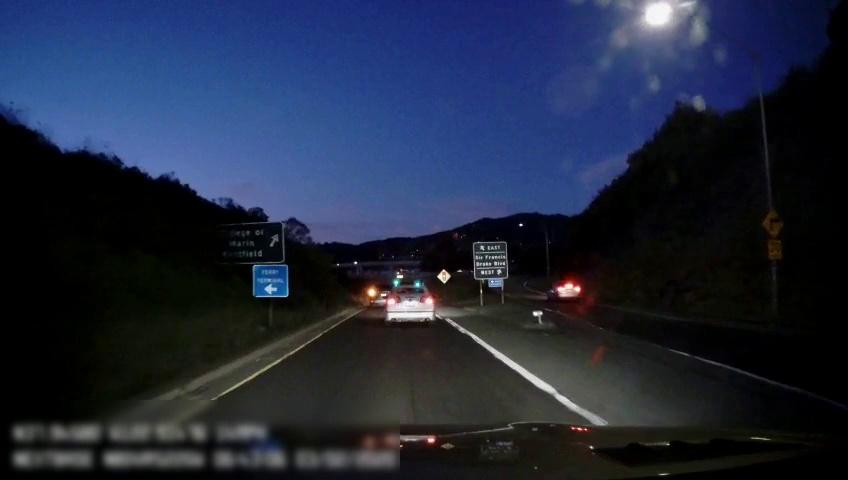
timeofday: Night
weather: Other
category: Drivable Space
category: Vehicles | Car
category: Vehicles | Car
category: Vehicles | SUV
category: Lanes | Current Lane
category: Lanes | Alternate Lane
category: Lanes | Alternate Lane
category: Lanes | Alternate Lane
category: Traffic | Signs
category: Traffic | Signs
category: Traffic | Signs
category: Traffic | Signs
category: Traffic | Signs
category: Traffic | Signs